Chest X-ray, AP view. Patient: 44 years old, sex M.
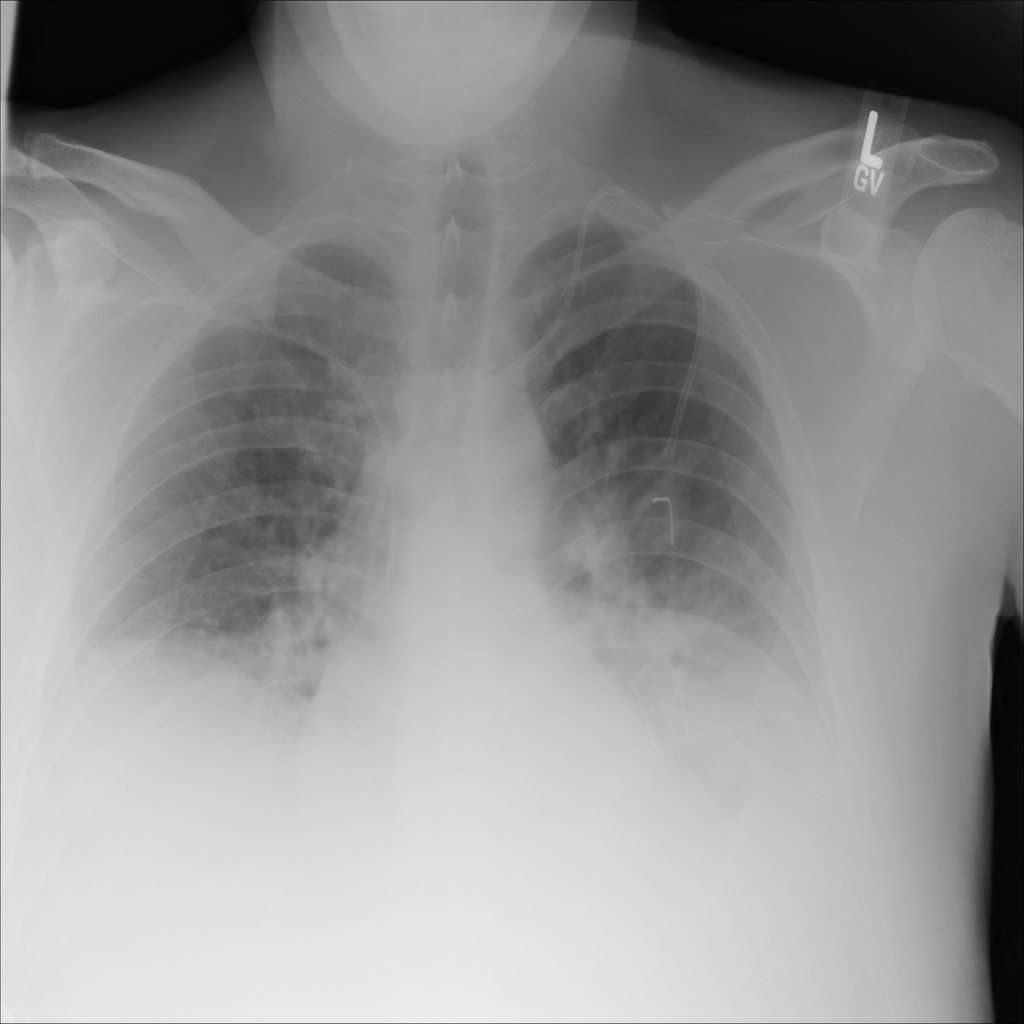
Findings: No Finding